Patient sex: M
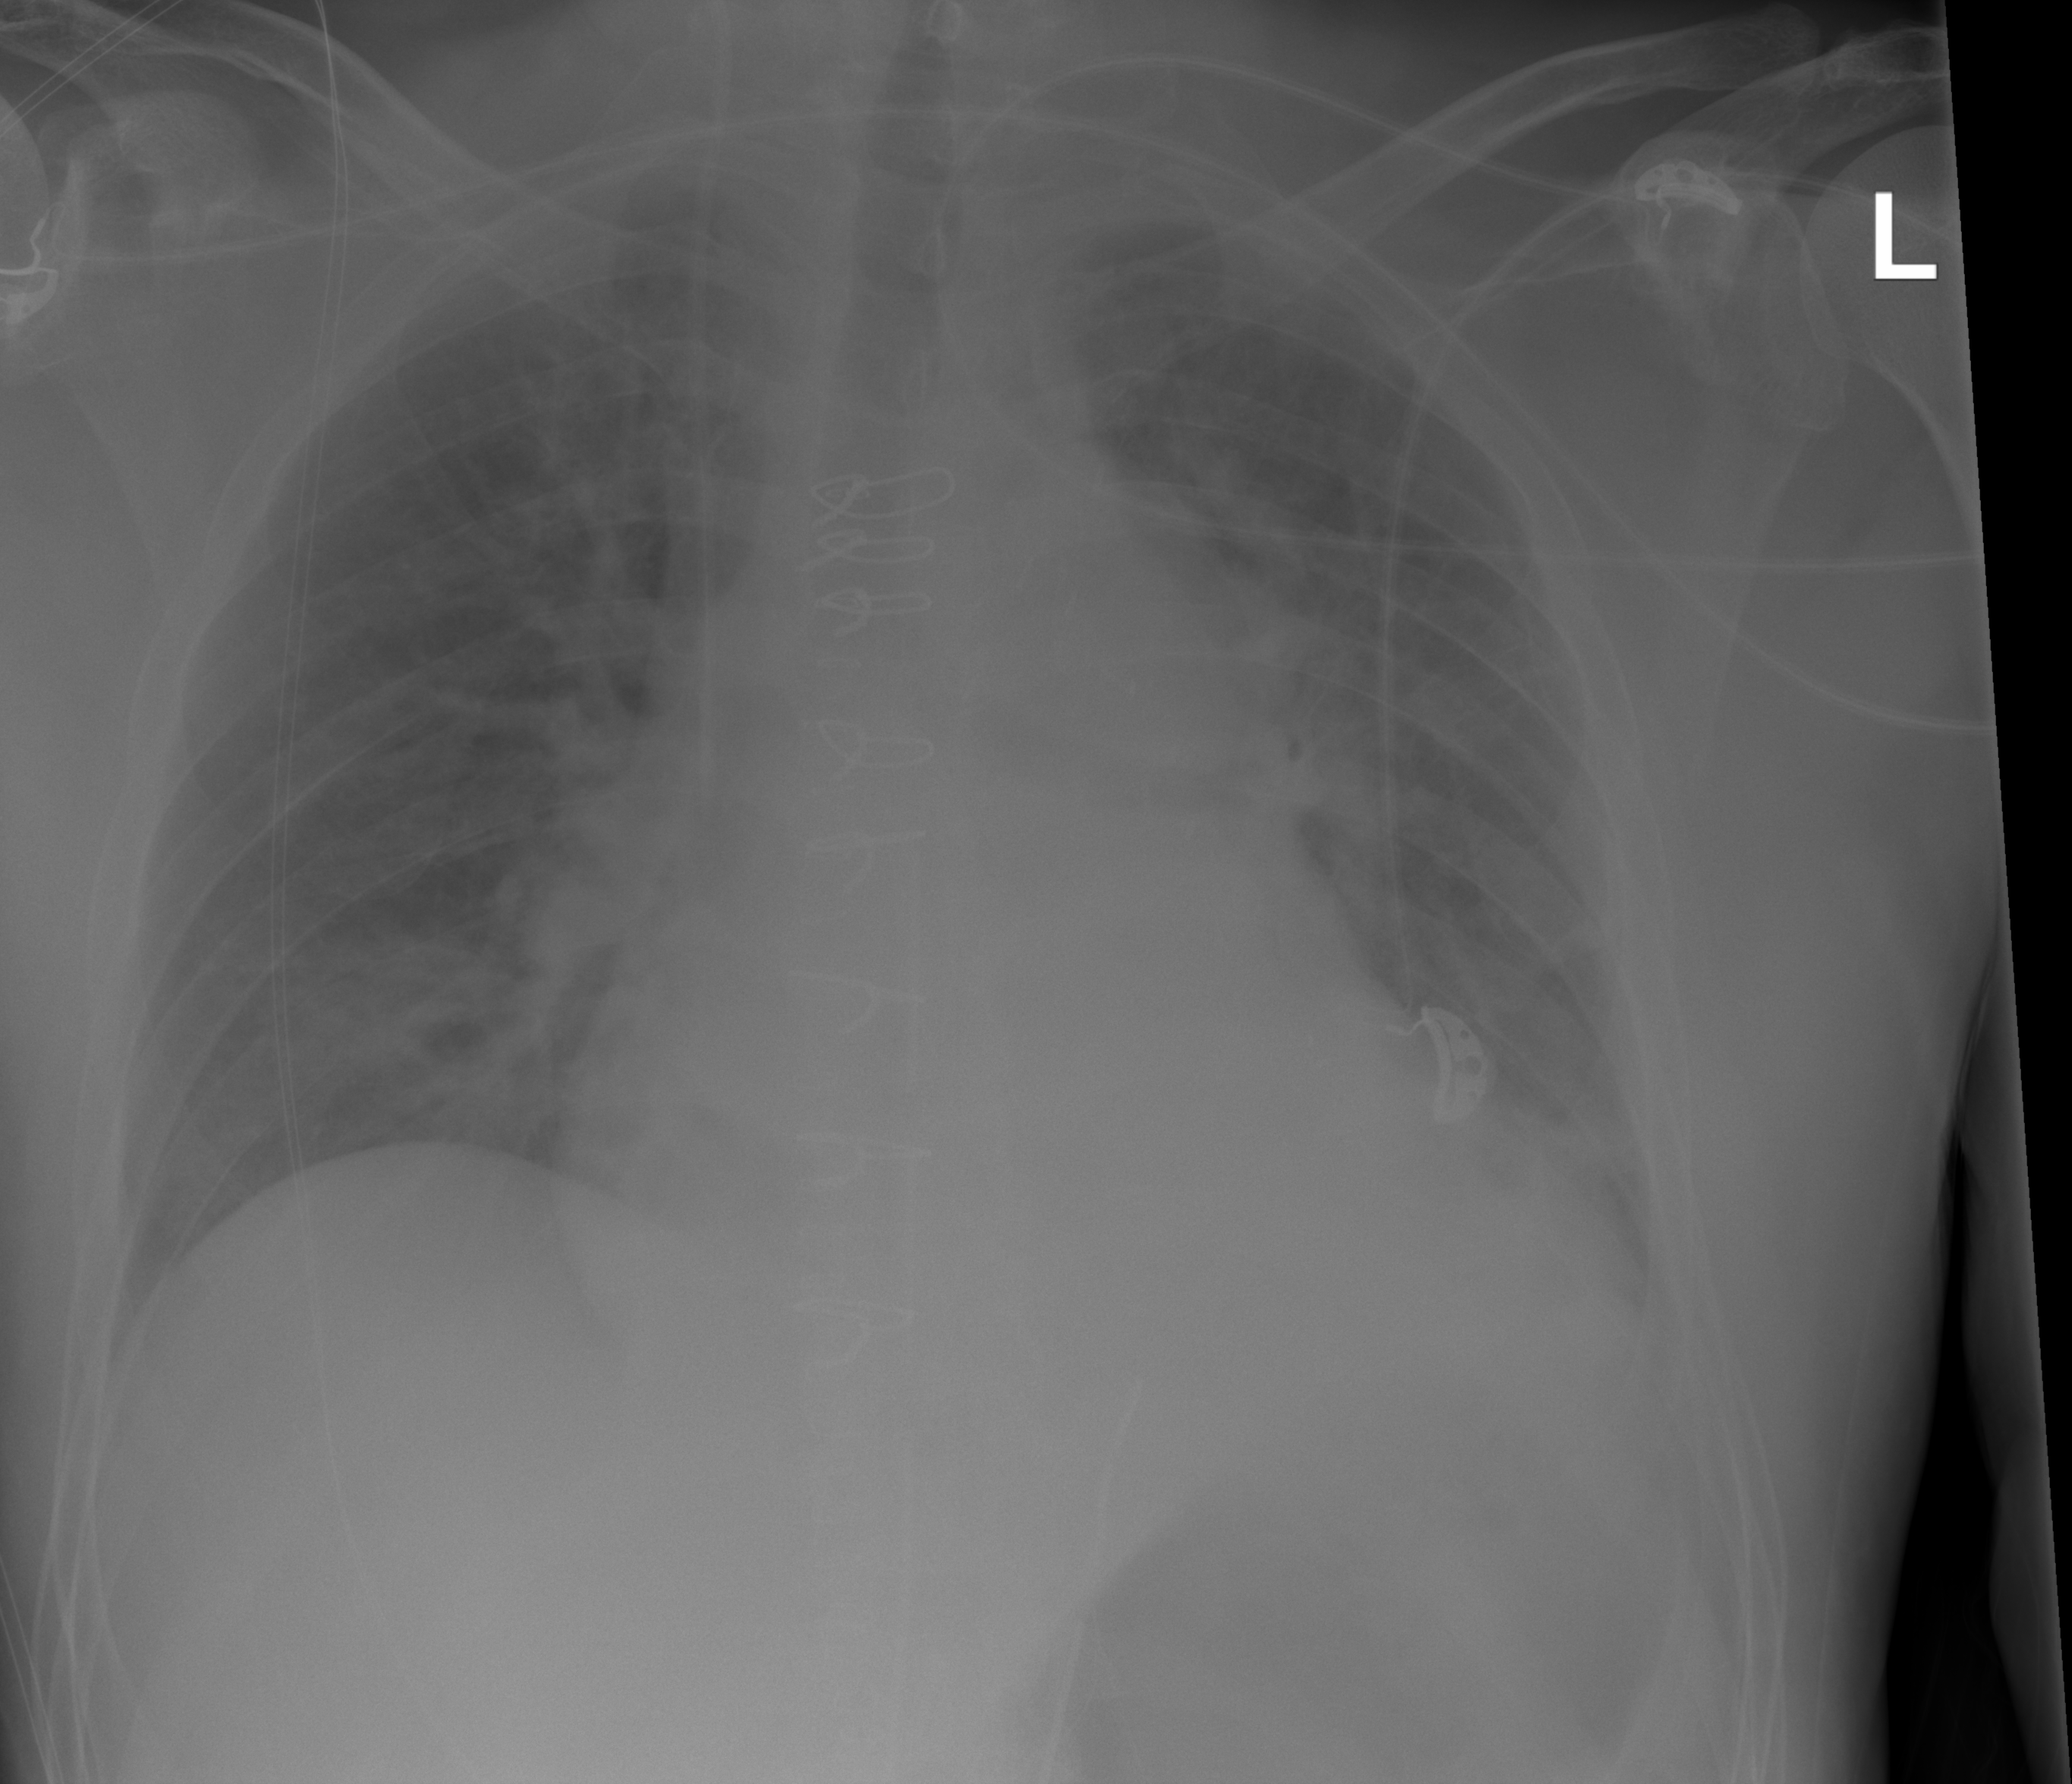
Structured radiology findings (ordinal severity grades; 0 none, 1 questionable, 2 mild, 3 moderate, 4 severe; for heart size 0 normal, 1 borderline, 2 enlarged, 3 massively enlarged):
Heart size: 2
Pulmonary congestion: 2
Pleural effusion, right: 1
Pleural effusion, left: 2
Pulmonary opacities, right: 0
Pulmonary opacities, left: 0
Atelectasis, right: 2
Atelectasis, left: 2